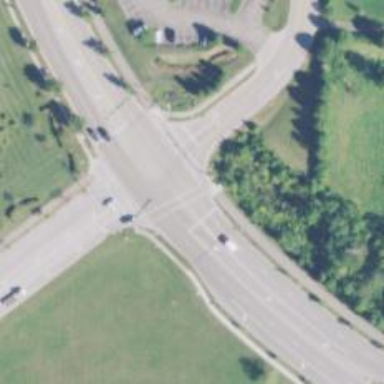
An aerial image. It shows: Crossing on the cycleway.